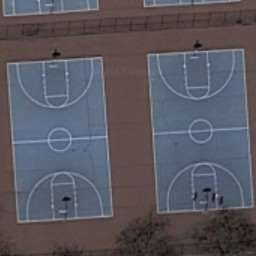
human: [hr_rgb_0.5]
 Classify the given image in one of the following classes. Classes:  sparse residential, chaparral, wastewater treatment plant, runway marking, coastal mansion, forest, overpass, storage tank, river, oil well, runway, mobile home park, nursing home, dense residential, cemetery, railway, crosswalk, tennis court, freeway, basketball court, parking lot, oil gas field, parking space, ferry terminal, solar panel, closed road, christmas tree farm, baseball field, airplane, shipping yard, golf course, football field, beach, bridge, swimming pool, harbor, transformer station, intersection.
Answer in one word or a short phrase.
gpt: basketball court